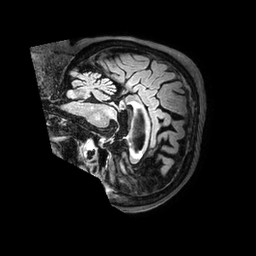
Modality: FLAIR
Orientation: sagittal
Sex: female
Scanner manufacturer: philips
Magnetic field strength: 3 T
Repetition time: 4.8 s
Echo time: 0.2901 s